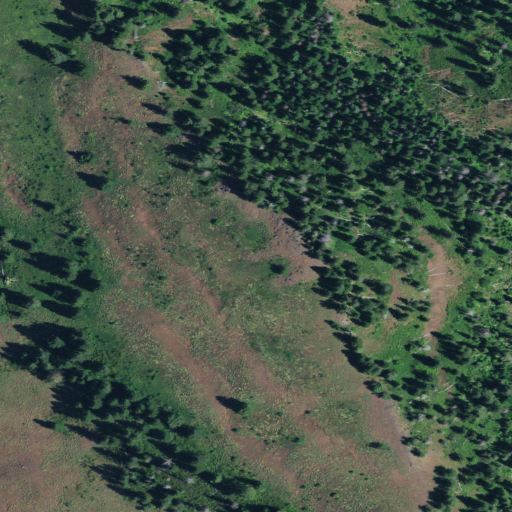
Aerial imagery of ridge(s) in Oregon named Morgan Ridge containing evergreen forest, grassland, and shrub